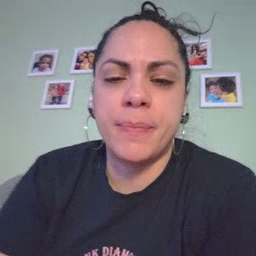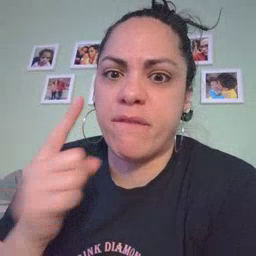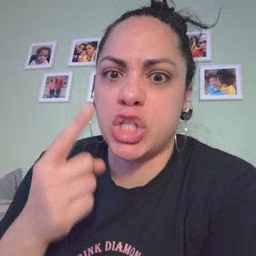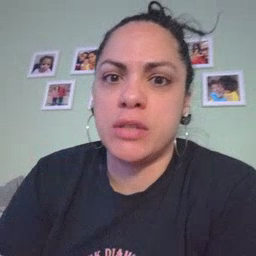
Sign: first